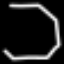
Label: octagon